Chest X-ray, AP view. Patient: 50 years old, sex F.
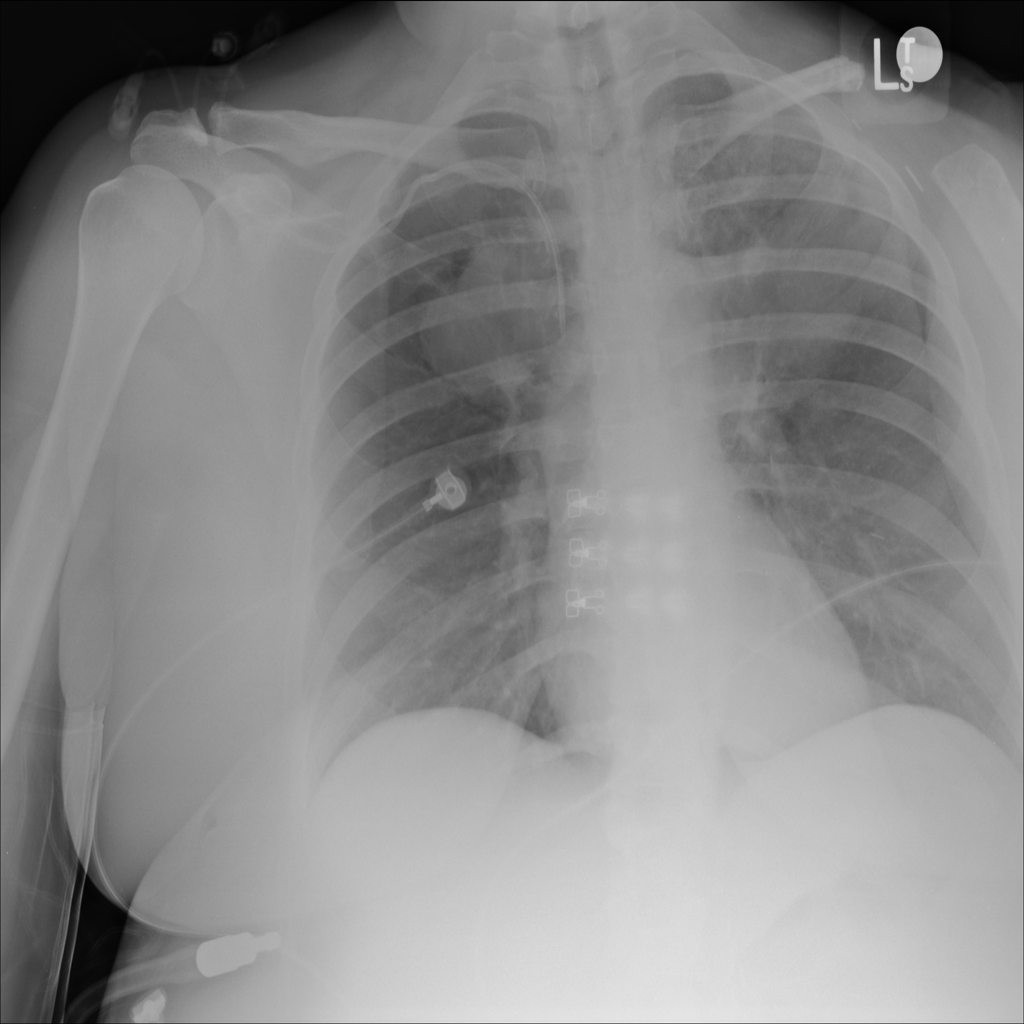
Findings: Mass